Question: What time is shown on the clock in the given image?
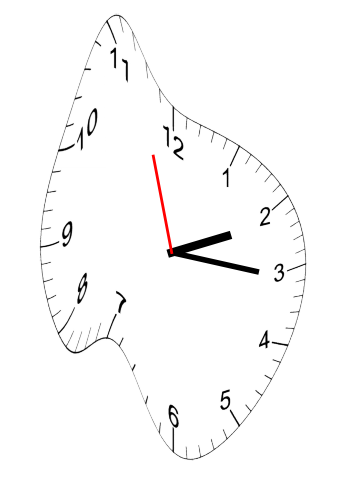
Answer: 02:15:57